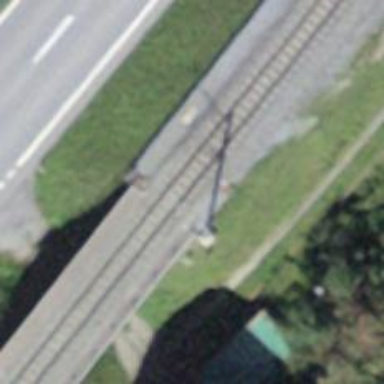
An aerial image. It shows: Narrow-gauge railway bridge with contact line electrification.